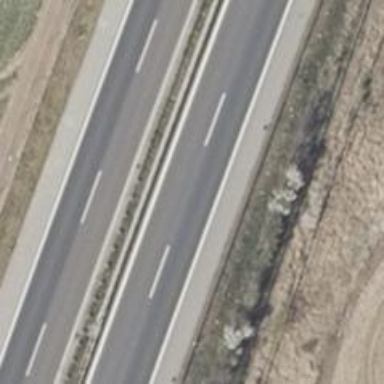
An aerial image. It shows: Asphalt motorway.